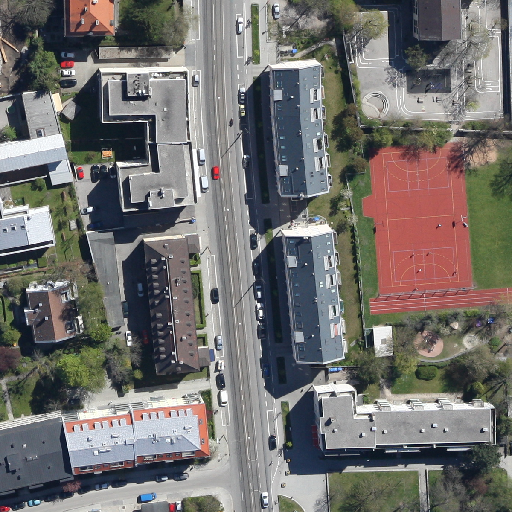
Referring expression: road marking